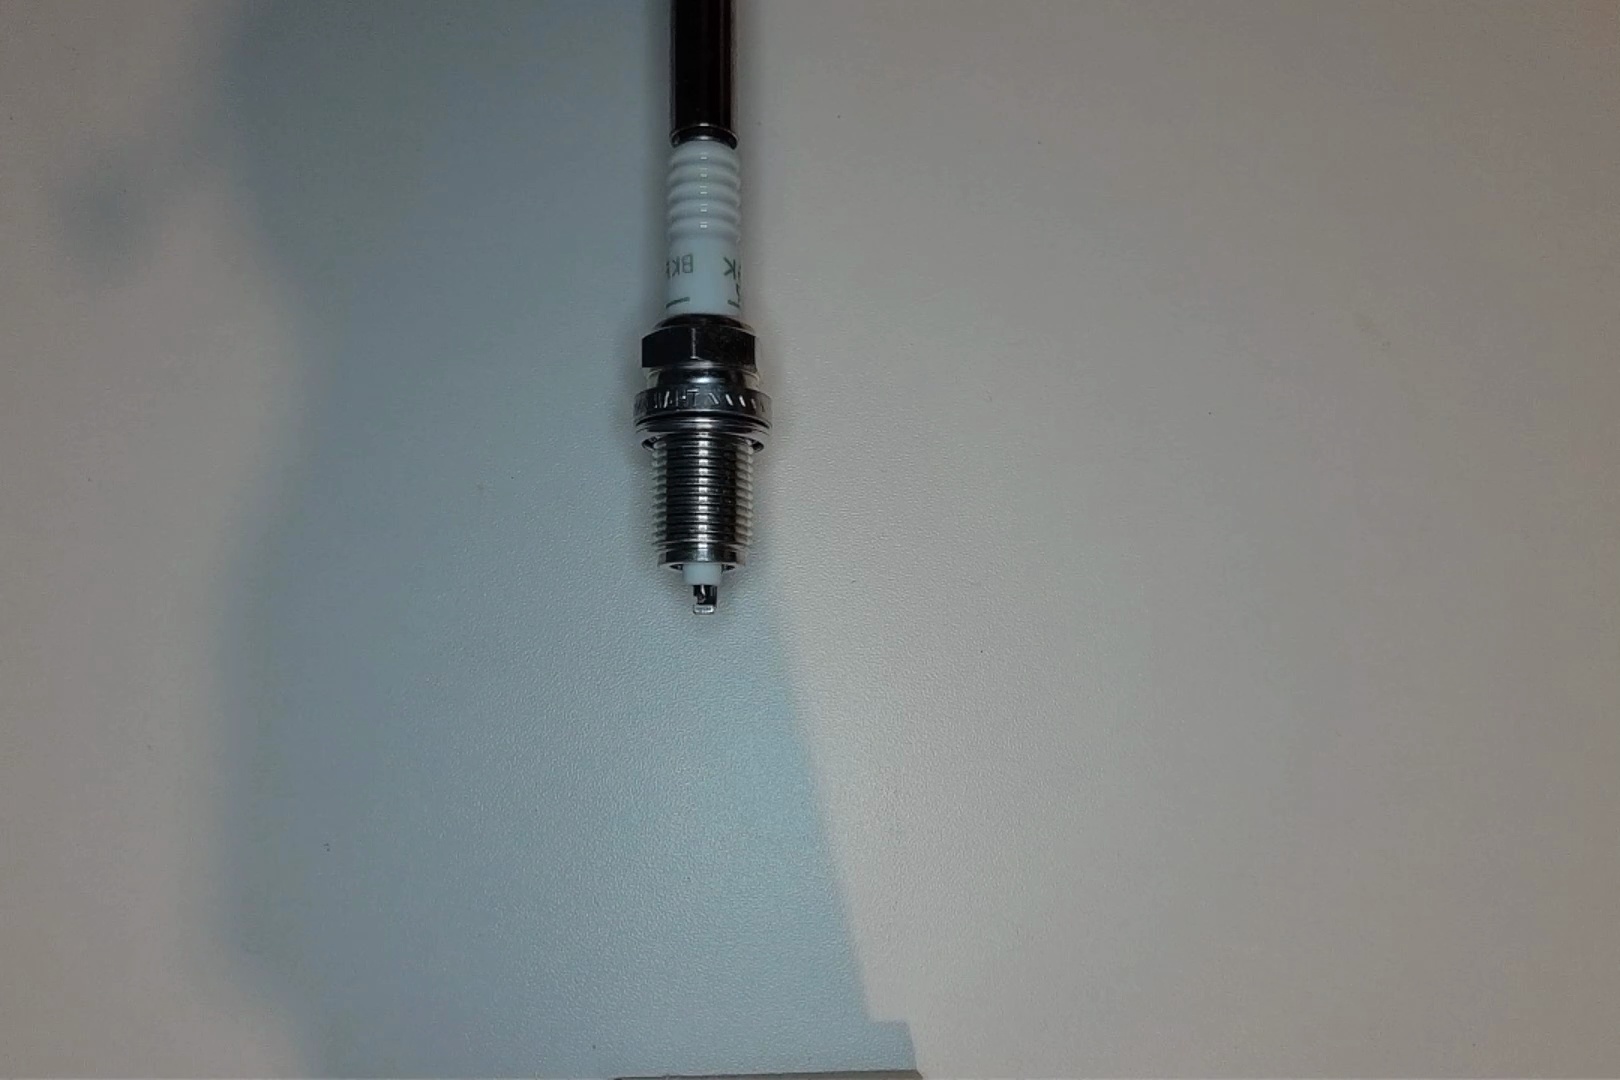
Label: normal